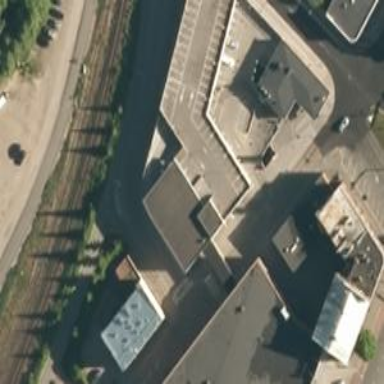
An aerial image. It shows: Multi-storey parking facility with paved surface.